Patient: sex F, age 56
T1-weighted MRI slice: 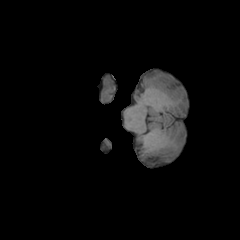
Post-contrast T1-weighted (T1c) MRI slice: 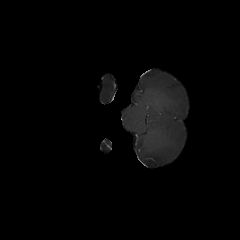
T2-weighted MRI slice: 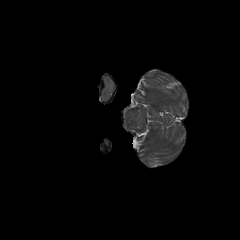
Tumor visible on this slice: no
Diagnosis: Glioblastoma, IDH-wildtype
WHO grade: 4